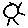
Label: sun